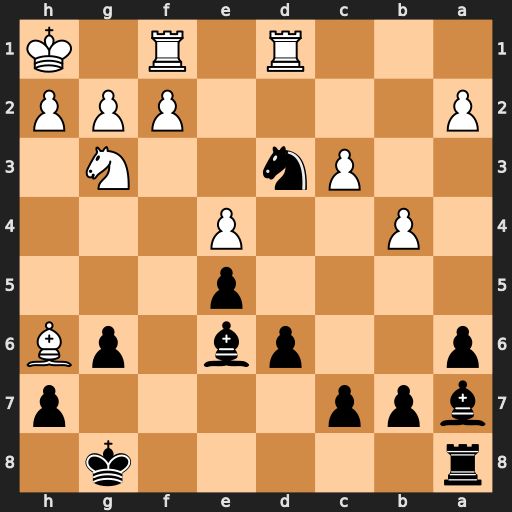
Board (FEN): r5k1/bpp4p/p2pb1pB/4p3/1P2P3/2Pn2N1/P4PPP/3R1R1K
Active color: b
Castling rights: -
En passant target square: -
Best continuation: Nxf2+ Rxf2 Bxf2